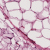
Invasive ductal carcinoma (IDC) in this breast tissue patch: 0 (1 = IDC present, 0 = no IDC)